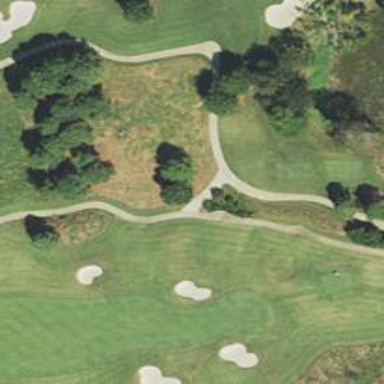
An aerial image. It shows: Path designated for golf carts.